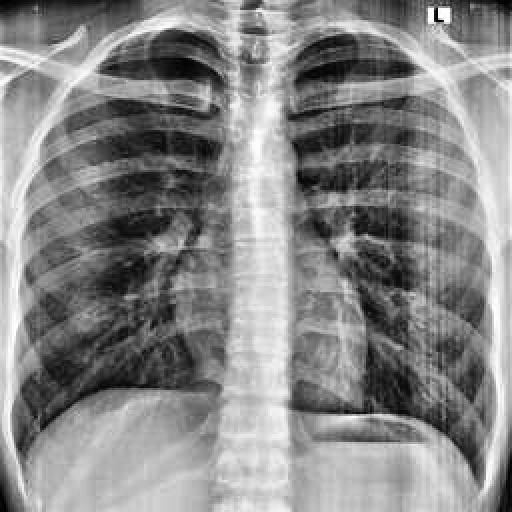
Finding: NORMAL